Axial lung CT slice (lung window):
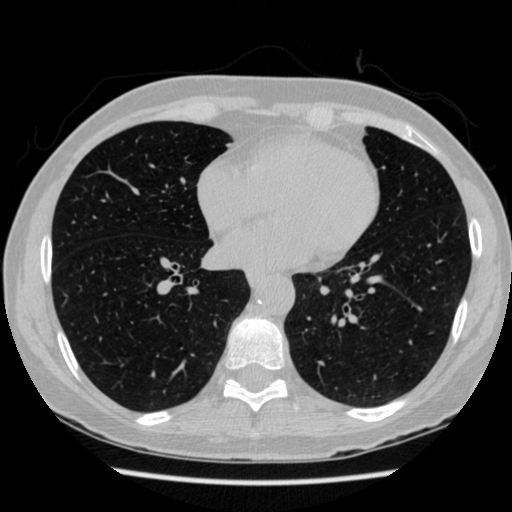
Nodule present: no